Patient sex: M
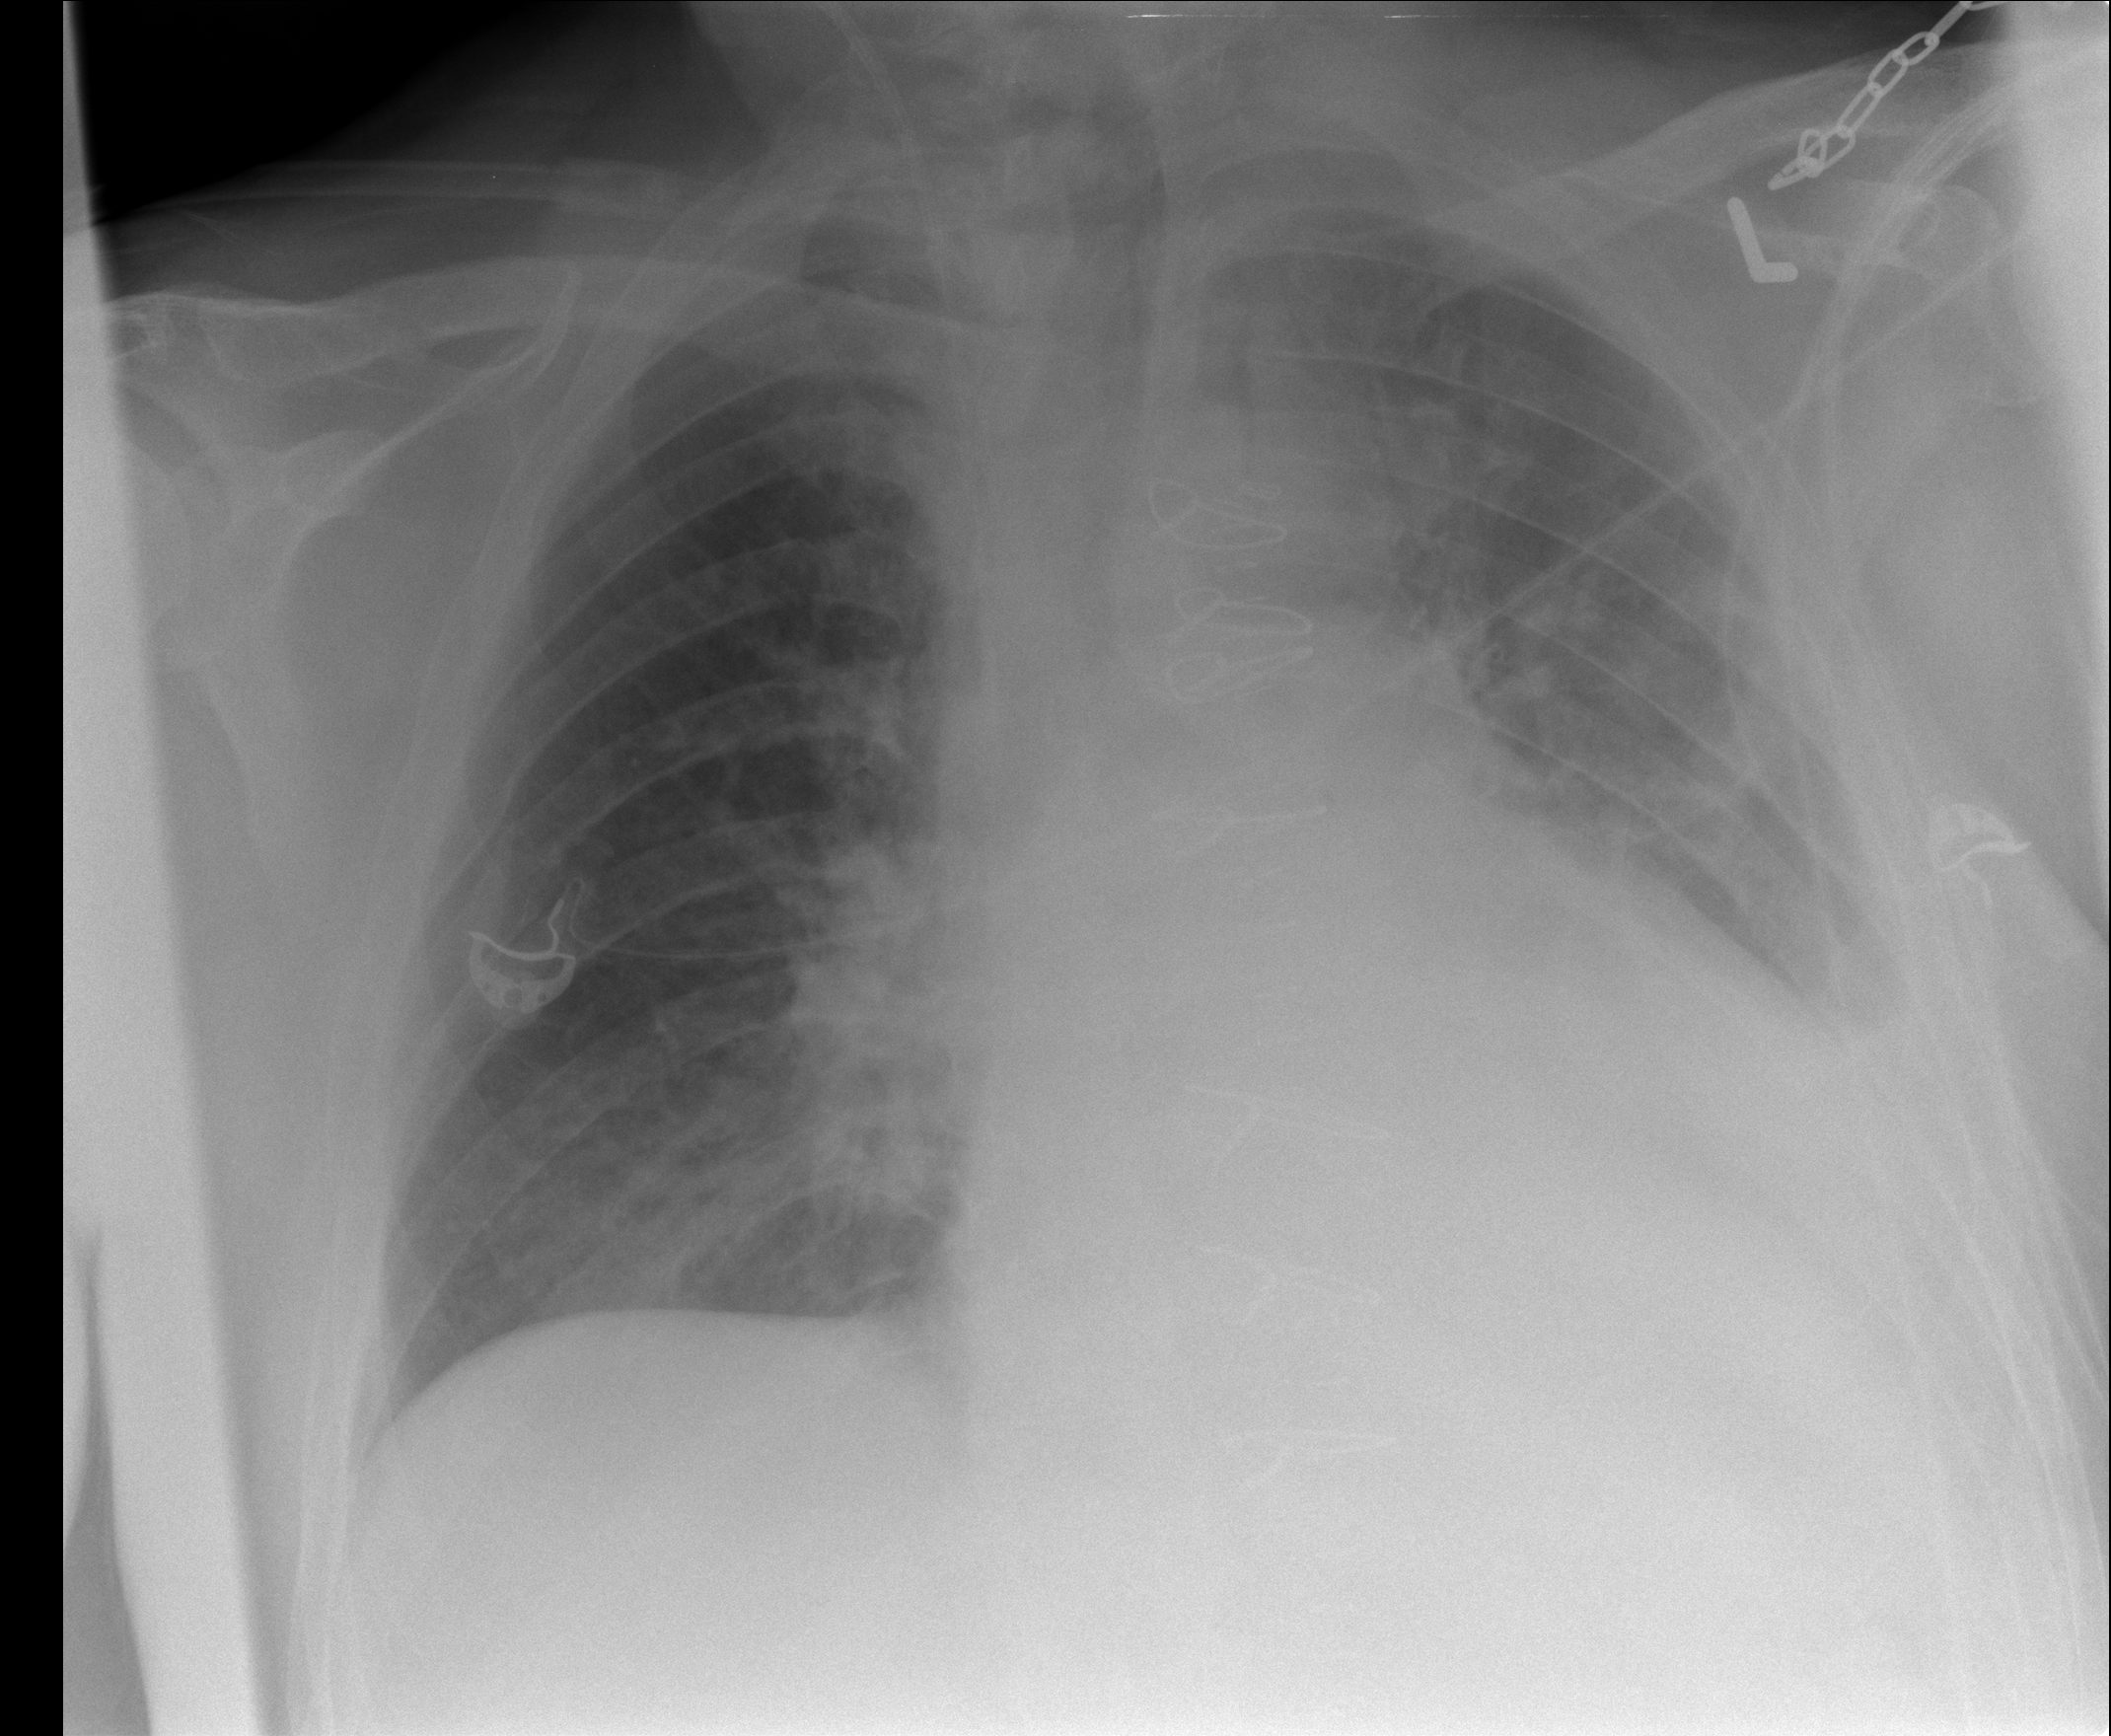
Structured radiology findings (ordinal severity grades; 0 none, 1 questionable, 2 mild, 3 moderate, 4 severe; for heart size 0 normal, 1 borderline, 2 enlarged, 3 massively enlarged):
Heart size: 2
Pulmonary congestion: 2
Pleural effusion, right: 0
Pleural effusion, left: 2
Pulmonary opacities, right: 0
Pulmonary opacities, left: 0
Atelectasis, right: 0
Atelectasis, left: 2